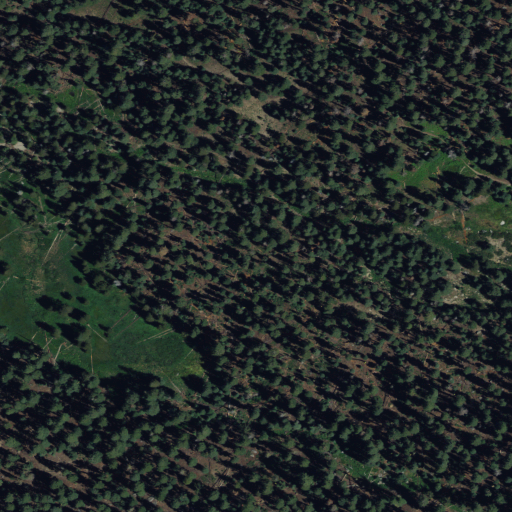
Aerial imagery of plain(s) in California named Panther Meadow containing evergreen forest, woody wetlands, and herbaceous wetlands